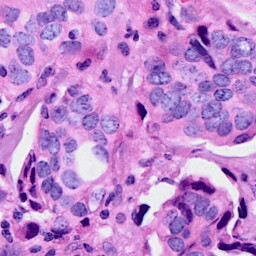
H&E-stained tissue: Breast